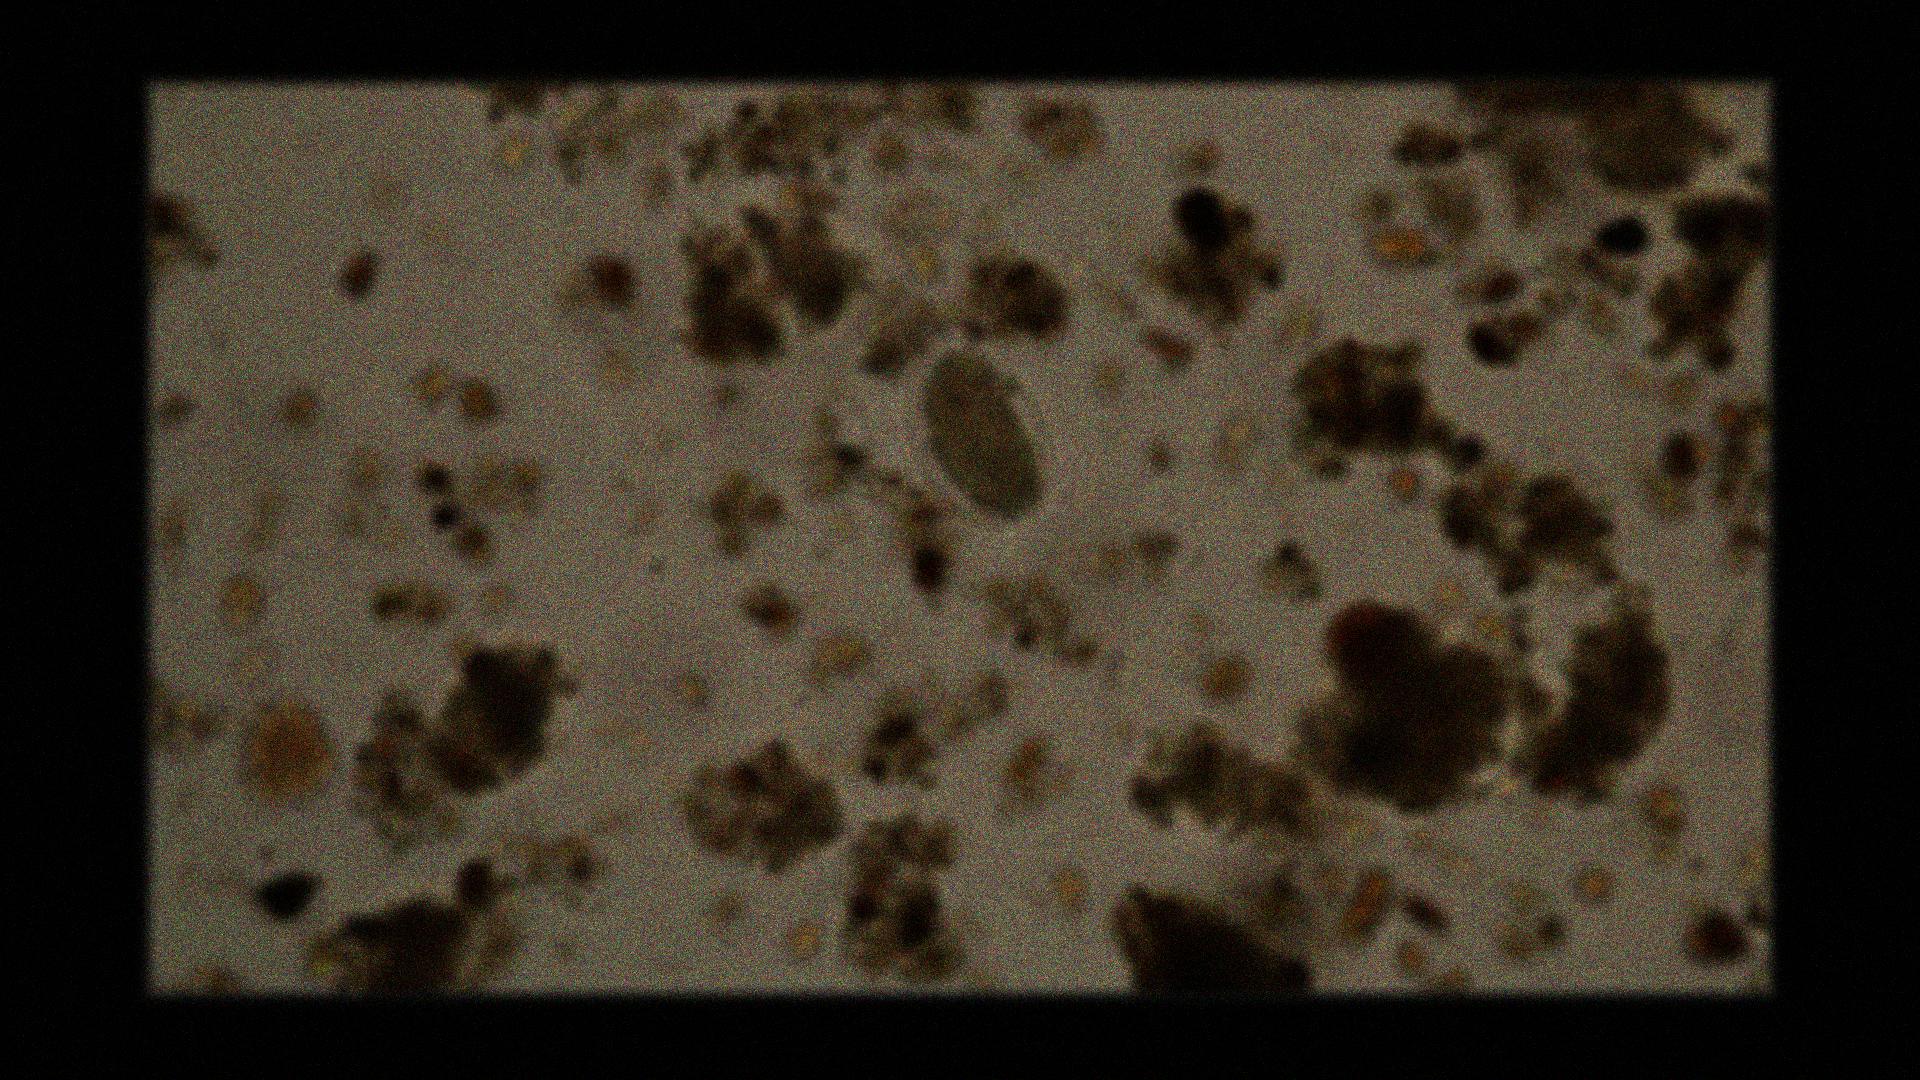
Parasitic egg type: Hookworm egg